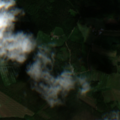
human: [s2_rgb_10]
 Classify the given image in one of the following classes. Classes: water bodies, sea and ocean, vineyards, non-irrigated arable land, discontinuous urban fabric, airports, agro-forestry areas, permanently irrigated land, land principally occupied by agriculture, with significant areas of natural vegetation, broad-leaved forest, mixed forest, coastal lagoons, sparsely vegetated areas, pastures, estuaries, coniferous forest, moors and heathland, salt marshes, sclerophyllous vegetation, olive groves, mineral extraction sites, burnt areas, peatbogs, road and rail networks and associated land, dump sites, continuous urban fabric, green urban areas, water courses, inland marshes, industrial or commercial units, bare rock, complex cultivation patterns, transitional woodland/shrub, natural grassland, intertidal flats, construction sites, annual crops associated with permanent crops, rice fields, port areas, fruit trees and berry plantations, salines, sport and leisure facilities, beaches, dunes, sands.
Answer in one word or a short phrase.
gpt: land principally occupied by agriculture, with significant areas of natural vegetation, broad-leaved forest, coniferous forest, mixed forest